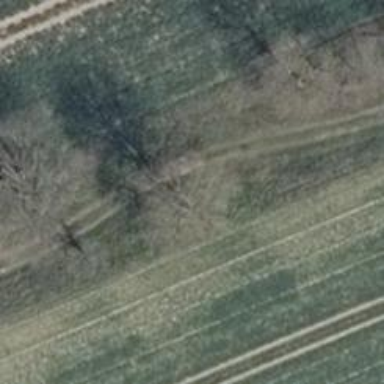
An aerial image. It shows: Single tag "natural: tree."